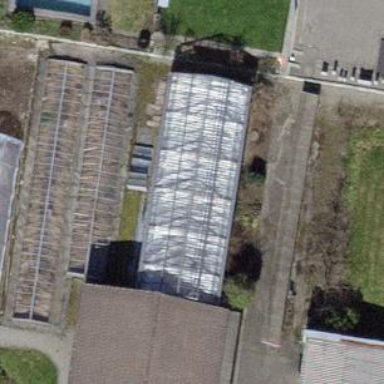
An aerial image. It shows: Greenhouse.